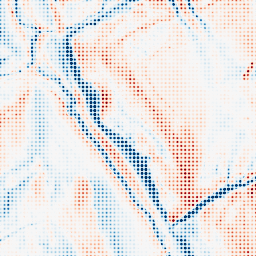
Category: classical
Decomposition family: gaussian_anisotropic
Decomposition parameters: sigma_x: 10
sigma_y: 2
Upsampling method: sinc_hamming
Upsampling parameters: scale: 8
kernel_size: 4
Upsampling scale: 8